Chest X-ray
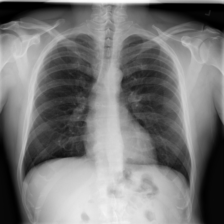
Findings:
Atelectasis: negative
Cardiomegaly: negative
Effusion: negative
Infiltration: positive
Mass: negative
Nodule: negative
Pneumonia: negative
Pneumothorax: negative
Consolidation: negative
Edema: negative
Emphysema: negative
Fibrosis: negative
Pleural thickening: negative
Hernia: negative